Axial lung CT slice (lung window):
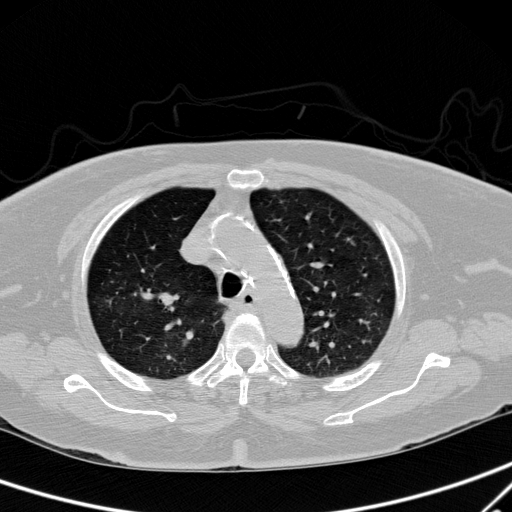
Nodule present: no